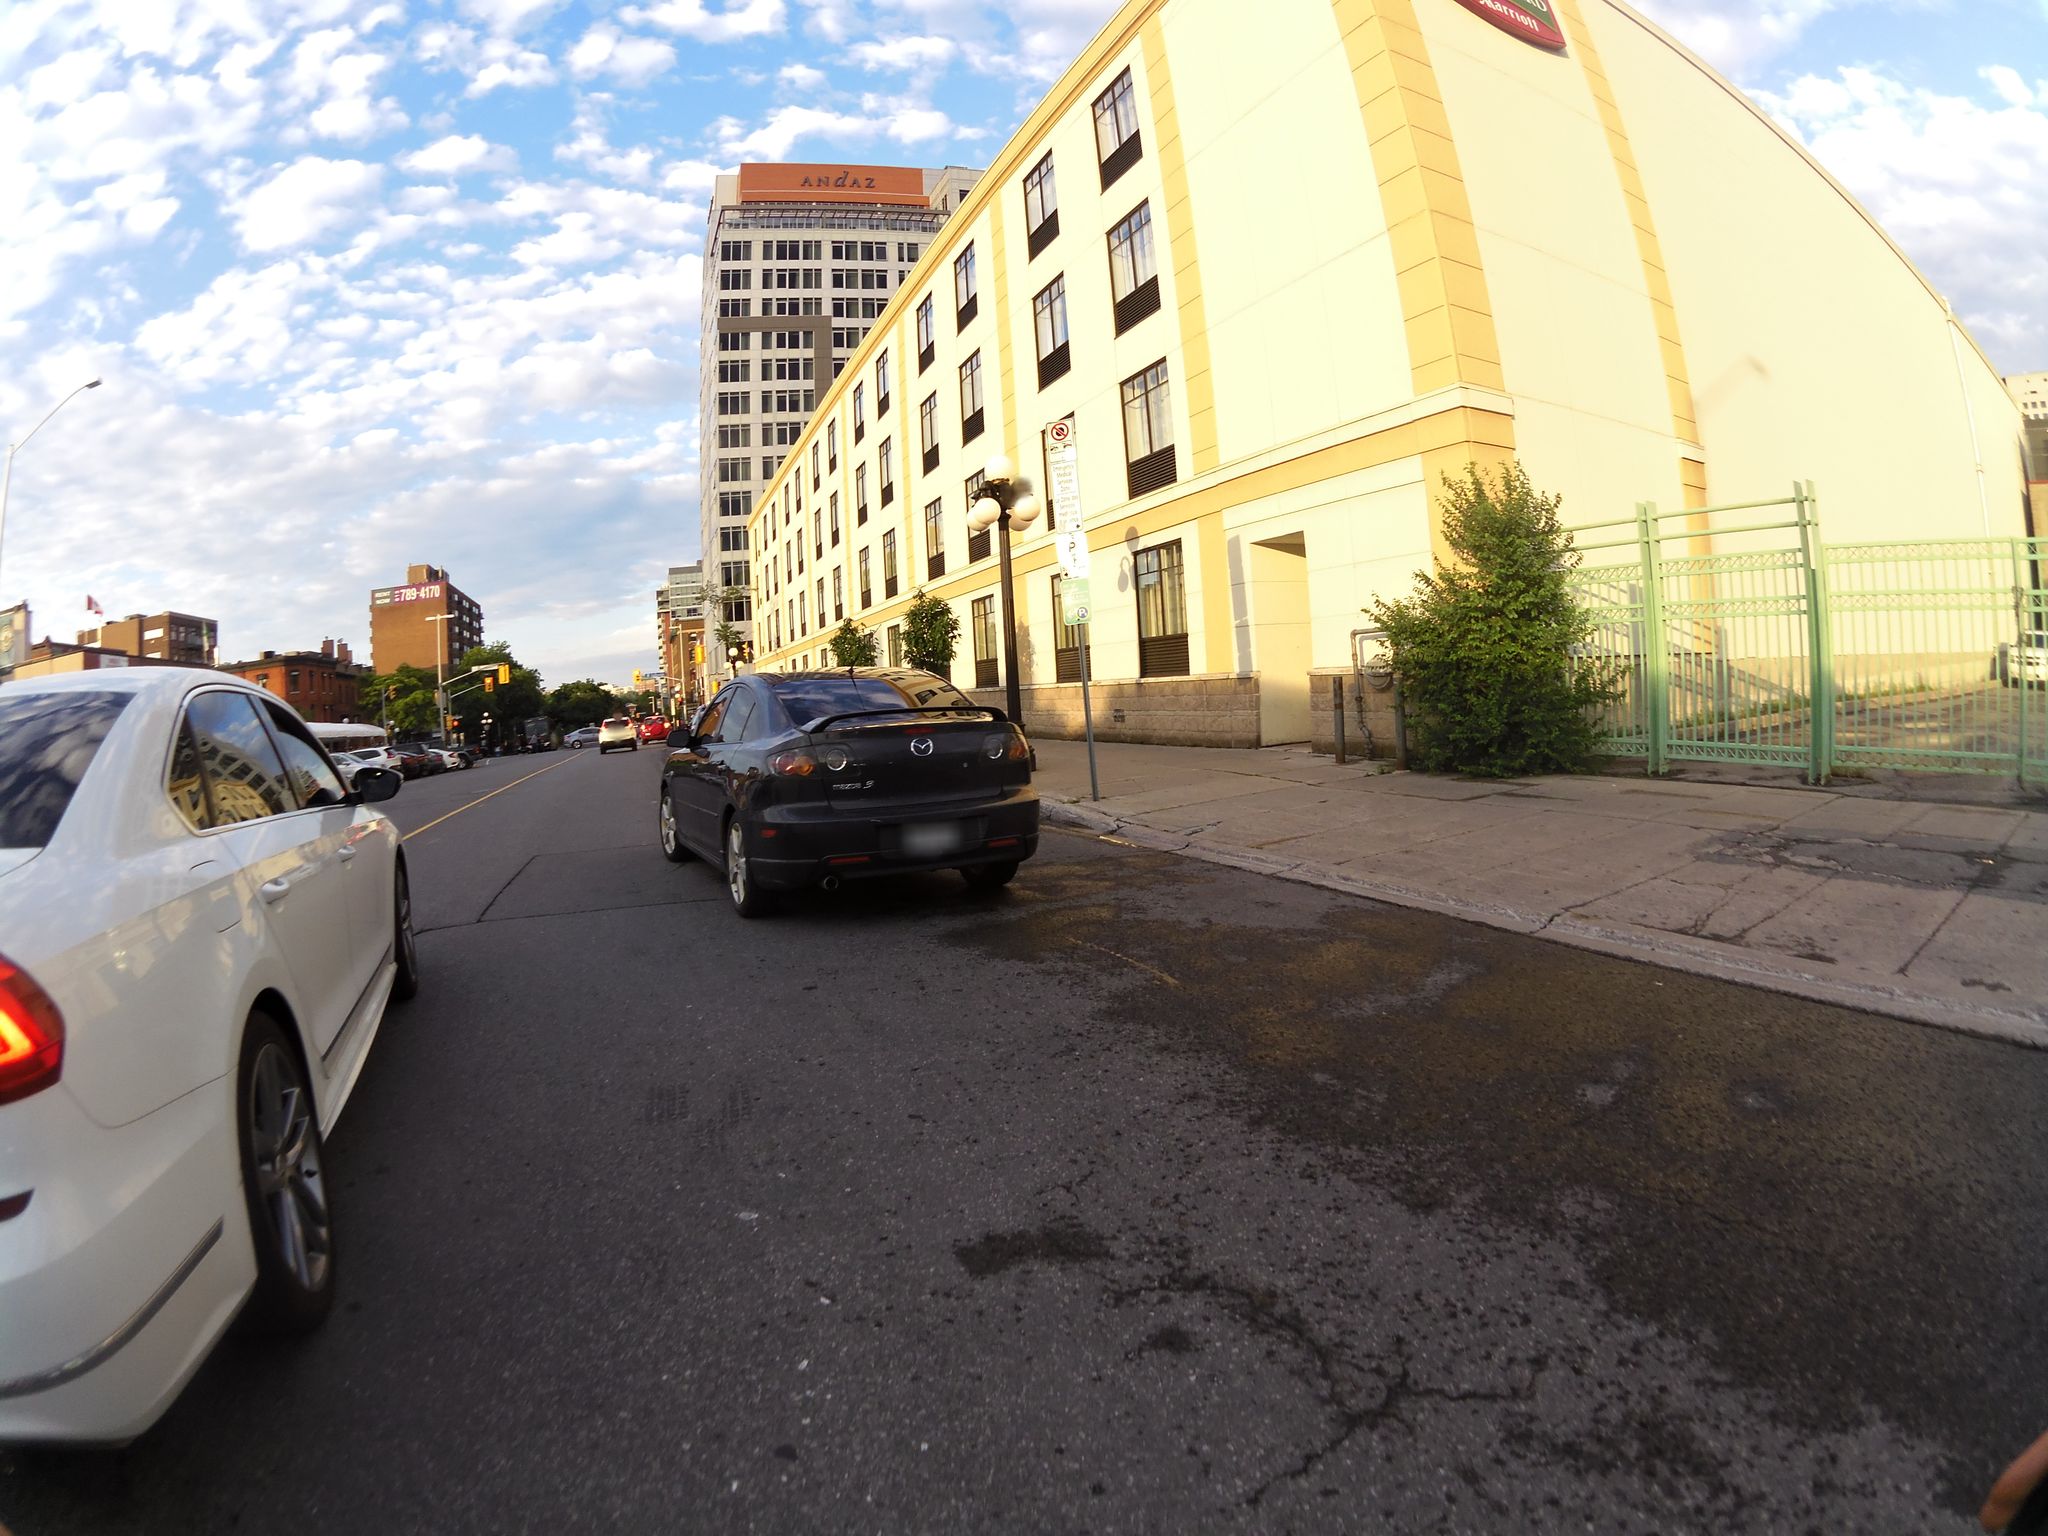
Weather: clear
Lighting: day
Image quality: good
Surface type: driving surface
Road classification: unclassified
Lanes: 2
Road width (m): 1.5
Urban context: urban centre
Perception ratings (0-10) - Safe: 4.94, Lively: 6.5, Beautiful: 7.16, Boring: 2.34, Depressing: 6, Wealthy: 7.58